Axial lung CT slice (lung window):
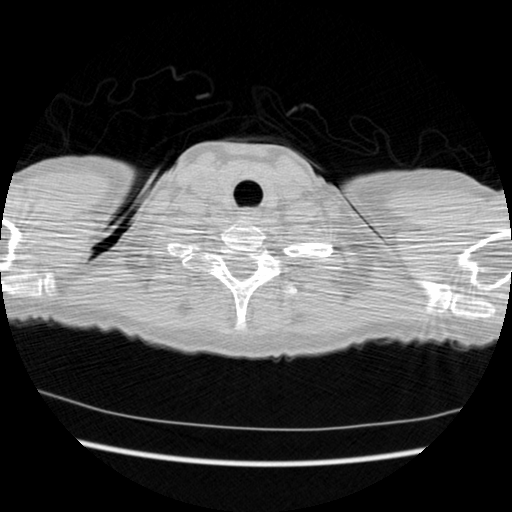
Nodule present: no